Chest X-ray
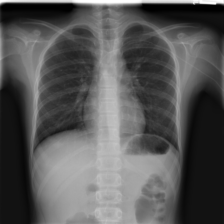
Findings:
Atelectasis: negative
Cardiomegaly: negative
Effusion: negative
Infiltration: negative
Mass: negative
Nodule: negative
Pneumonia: negative
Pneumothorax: negative
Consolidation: negative
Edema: negative
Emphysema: negative
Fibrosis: negative
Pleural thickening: negative
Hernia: negative